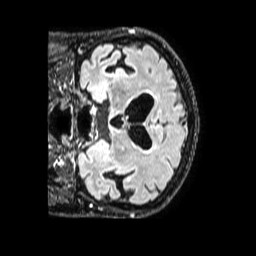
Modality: FLAIR
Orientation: coronal
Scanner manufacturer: philips
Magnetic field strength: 1.5 T
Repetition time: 4.8 s
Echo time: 0.3364 s